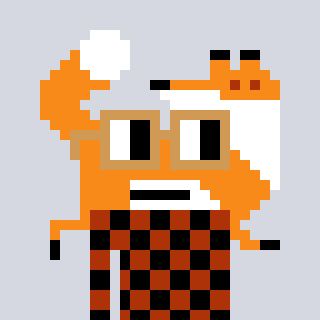
a pixel art character with square brown glasses, a fox-shaped head and a hotbrown-colored body on a cool background